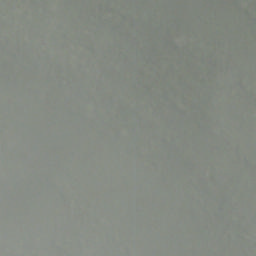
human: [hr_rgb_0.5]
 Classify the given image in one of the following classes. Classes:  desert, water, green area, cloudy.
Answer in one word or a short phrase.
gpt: cloudy